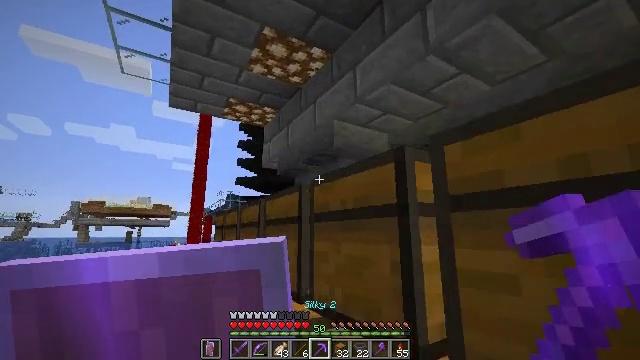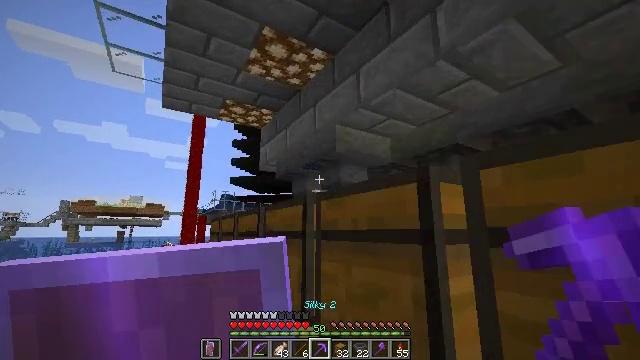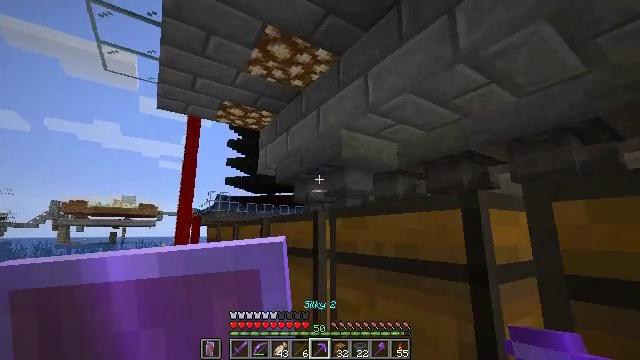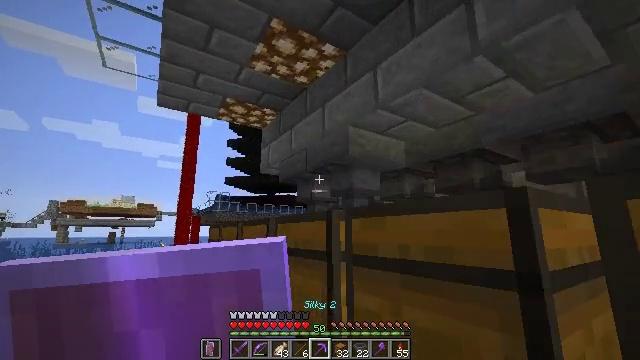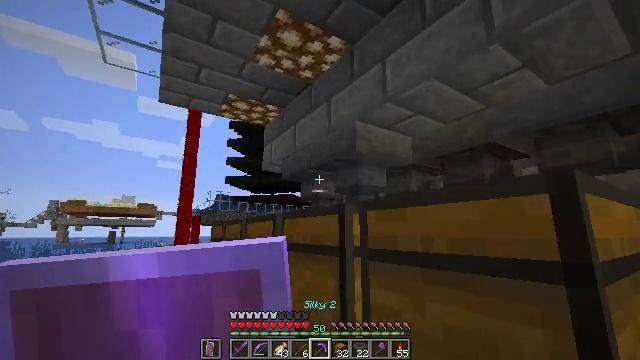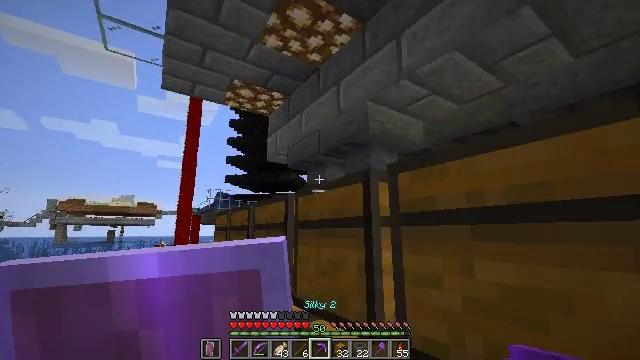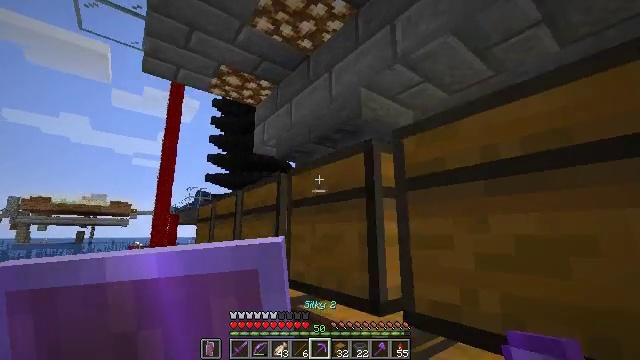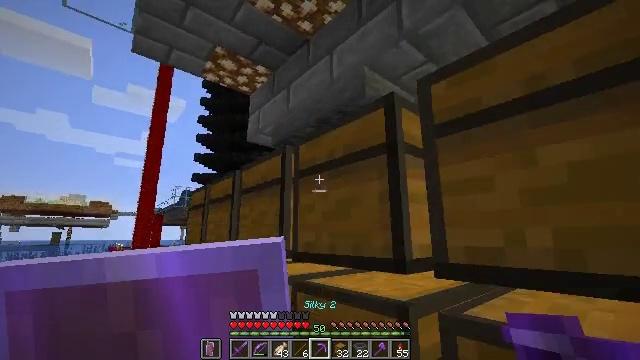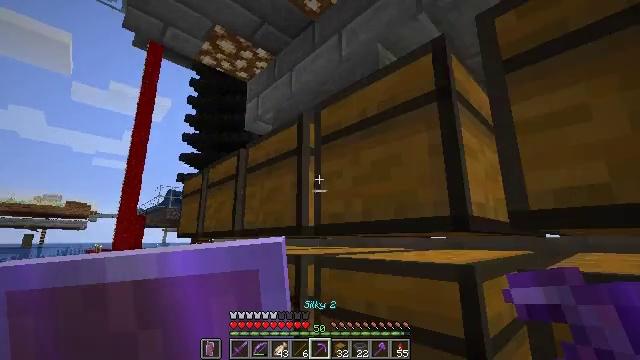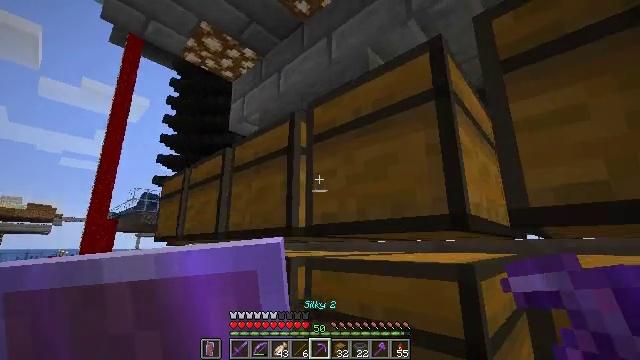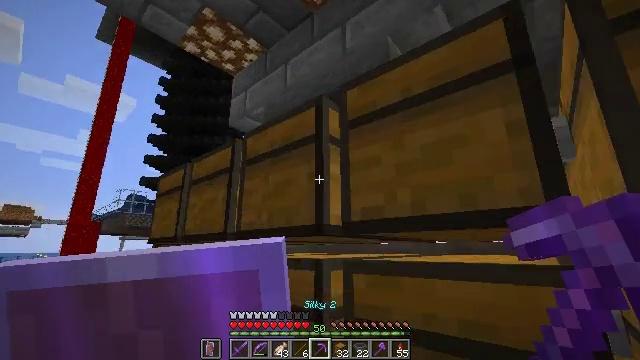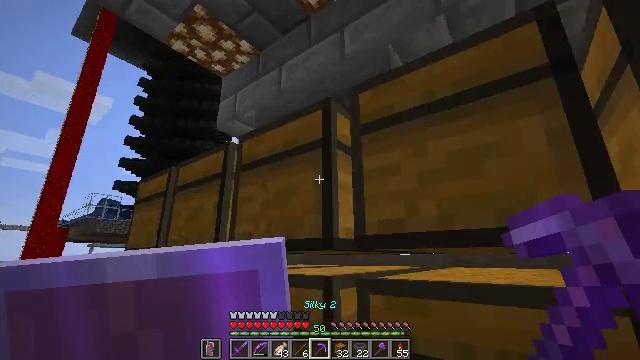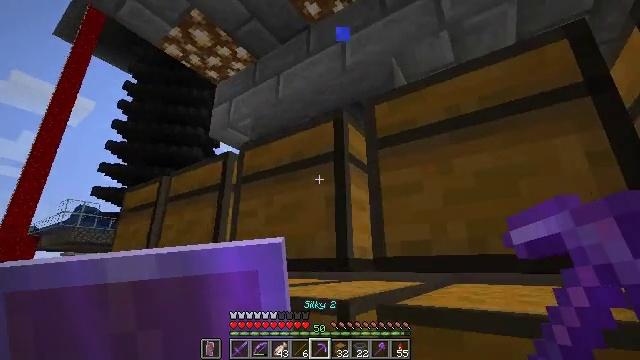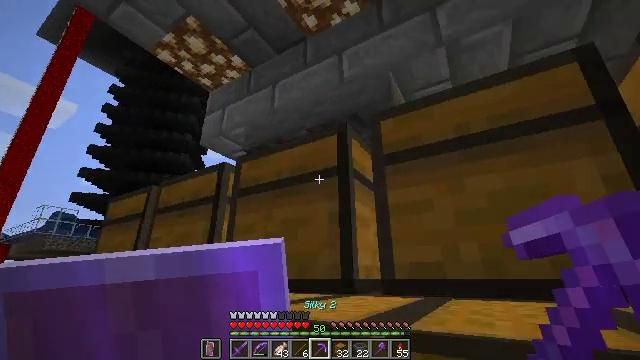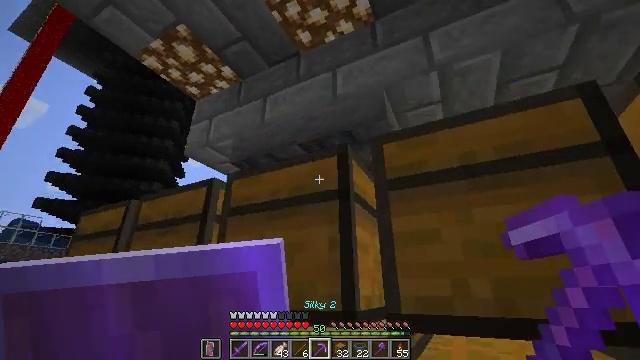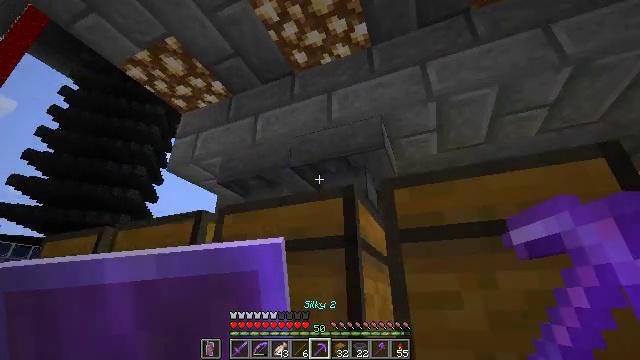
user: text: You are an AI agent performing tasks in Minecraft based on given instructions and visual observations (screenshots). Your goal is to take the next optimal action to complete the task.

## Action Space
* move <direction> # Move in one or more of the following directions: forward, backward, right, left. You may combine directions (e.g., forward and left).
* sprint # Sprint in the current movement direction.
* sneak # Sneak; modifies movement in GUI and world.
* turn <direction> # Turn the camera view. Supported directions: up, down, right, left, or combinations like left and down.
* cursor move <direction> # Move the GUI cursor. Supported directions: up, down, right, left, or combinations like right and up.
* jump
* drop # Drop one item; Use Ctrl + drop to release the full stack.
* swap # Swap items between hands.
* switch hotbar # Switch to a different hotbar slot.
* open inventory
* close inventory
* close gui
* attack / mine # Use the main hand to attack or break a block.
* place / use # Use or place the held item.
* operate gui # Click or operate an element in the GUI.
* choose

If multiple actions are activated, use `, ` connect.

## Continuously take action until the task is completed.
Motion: motion action
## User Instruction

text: Get the hopper into inventory.
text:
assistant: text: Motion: move forward and move left, turn right, jump
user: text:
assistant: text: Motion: move forward and move left, turn right, jump
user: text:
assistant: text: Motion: move forward and move left, jump
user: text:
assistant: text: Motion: move forward and move left, jump
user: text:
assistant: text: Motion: move forward and move left, jump
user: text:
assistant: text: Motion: move forward and move left, turn right, jump
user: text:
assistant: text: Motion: move forward and move left, turn right, jump
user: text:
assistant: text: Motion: move forward and move left, turn right, jump
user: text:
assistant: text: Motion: move forward and move left, turn right and up, jump
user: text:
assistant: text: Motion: move forward and move left, turn right, jump
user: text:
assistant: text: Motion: move forward and move left, turn right and up, jump
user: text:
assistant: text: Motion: move left, turn right and up, jump
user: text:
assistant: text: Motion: turn right and up, jump
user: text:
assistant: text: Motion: turn right and up, jump
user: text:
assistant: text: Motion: turn right and up, jump
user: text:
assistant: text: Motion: turn right, jump
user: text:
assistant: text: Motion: turn right, jump
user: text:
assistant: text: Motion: turn right, jump
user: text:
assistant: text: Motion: turn right, jump
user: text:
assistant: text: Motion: turn right, jump
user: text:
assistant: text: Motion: jump
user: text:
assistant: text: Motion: jump
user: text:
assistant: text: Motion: jump
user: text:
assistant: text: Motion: jump
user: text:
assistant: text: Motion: jump
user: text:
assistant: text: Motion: jump
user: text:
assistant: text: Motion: jump
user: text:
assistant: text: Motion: jump
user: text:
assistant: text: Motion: jump
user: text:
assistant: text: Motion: jump